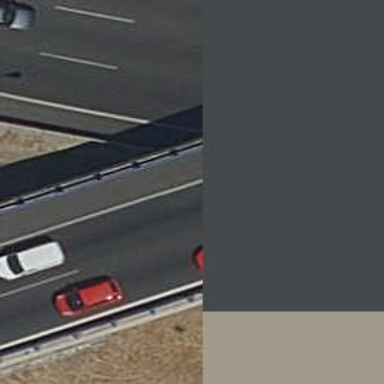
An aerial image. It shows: Bridge over motorway.